Brain MRI, t1w sequence, axial 2D slice.
Patient: age 42, sex F, weight 78 kg, height 1.78 m
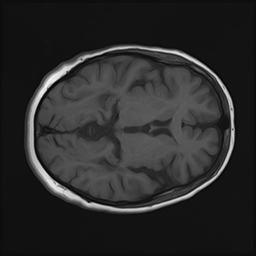